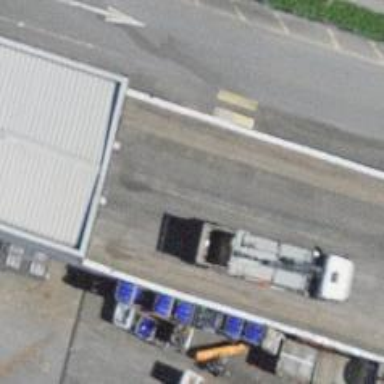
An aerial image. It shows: Industrial building.